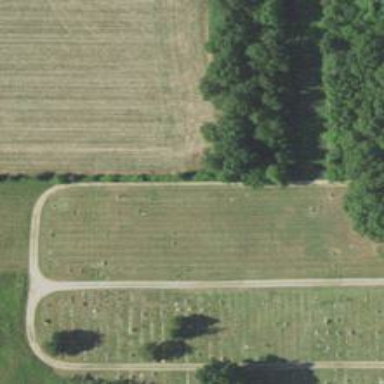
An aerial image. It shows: Cemetery.